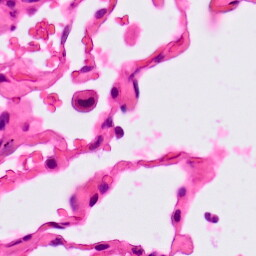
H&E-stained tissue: Lung